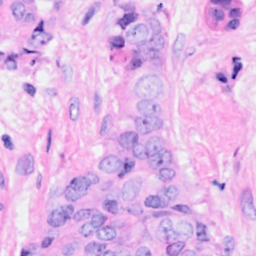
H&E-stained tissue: Breast